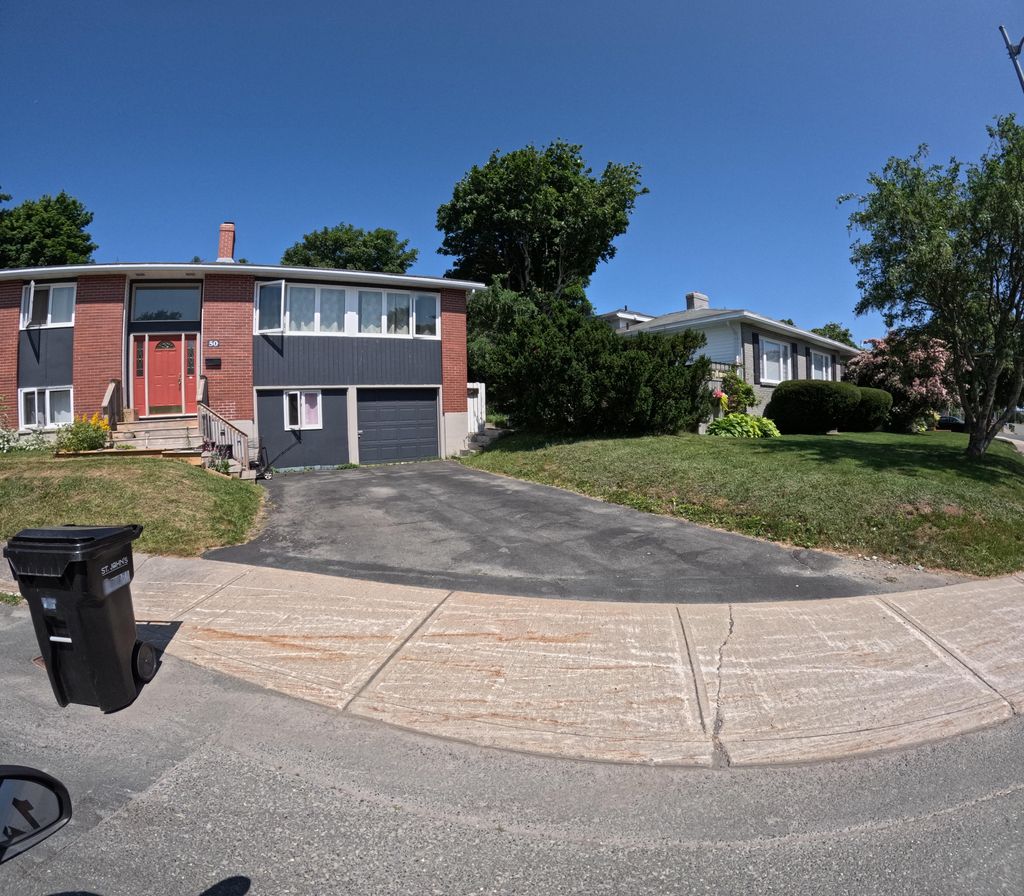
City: st_johns